Interaction volume radius: 5 \u00c5
Interaction volume height: 30 \u00c5
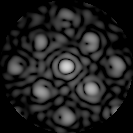
Disorder parameter: 0.331